Here is the raw accelerometer signal from a rotor rig, plotted against time. What is the most likely rotor condition (normal, misalignment, unbalance, looseness)?
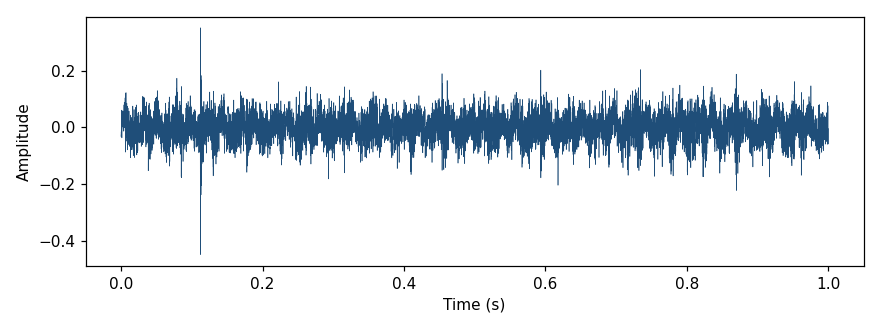
Answer: looseness